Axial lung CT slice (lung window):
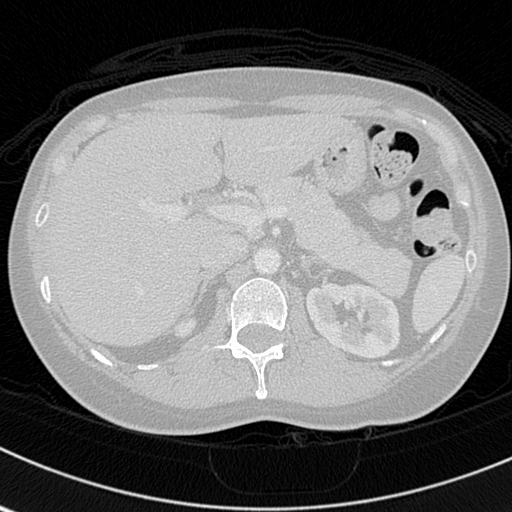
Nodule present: no